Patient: sex M, age 30
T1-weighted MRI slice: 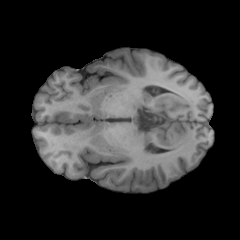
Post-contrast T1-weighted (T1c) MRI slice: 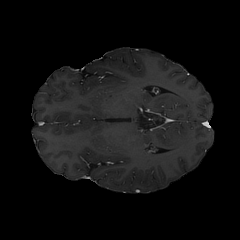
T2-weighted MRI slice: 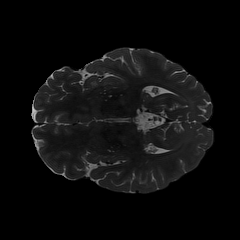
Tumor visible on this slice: no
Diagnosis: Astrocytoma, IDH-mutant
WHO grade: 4